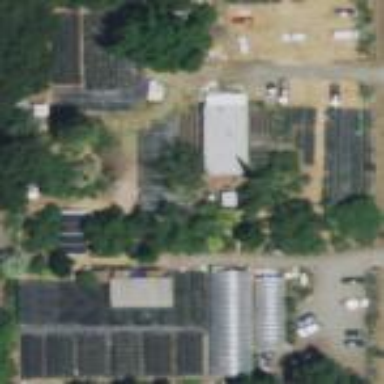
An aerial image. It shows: Plant nursery area.